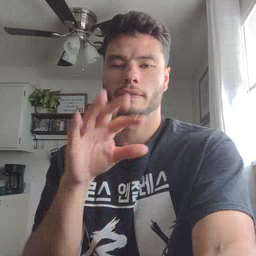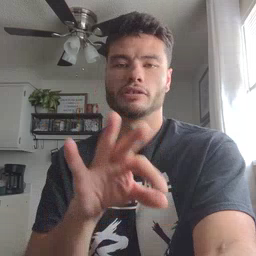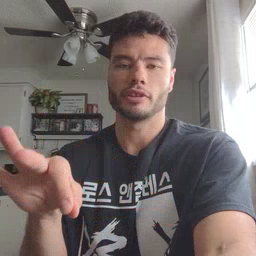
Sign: frenchfries